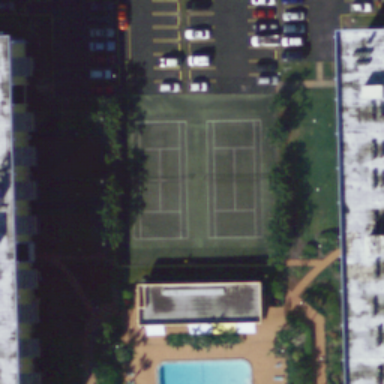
Two tennis courts arranged neatly with some plants surrounded .